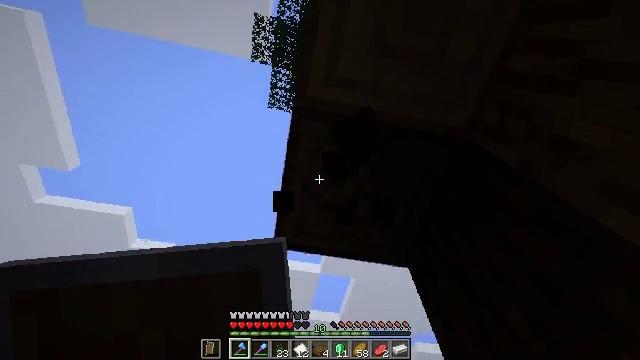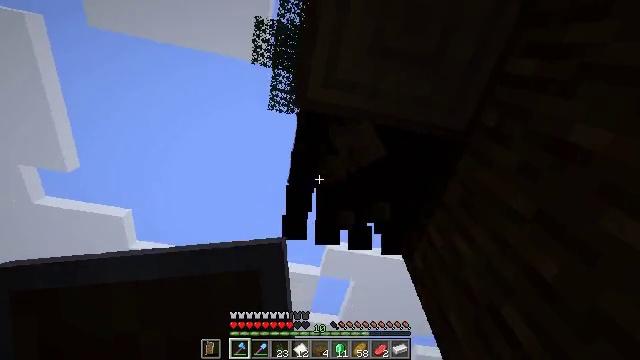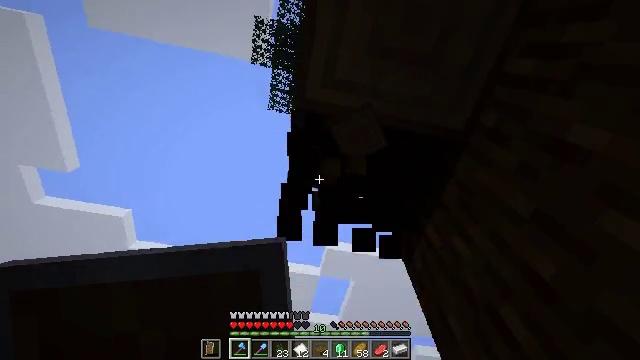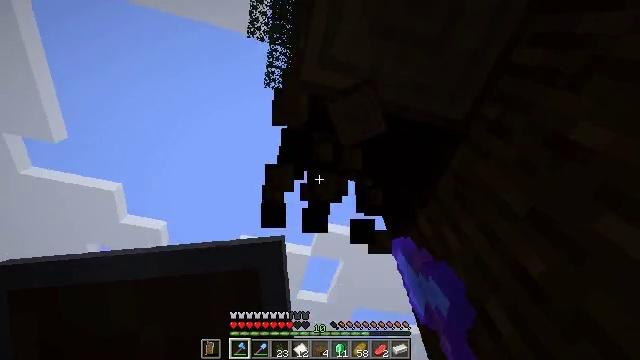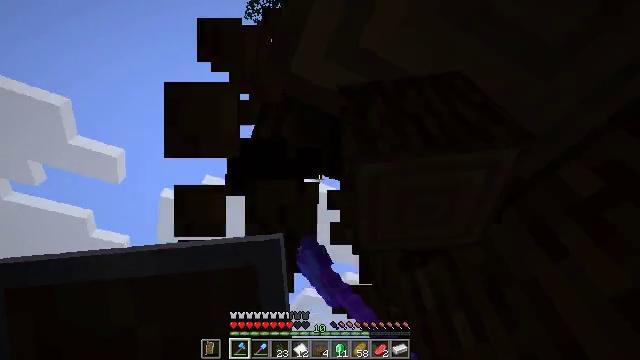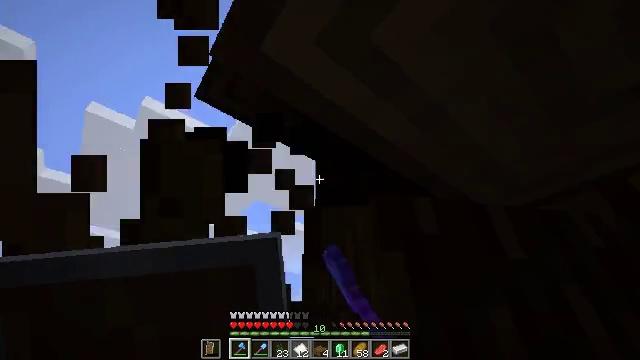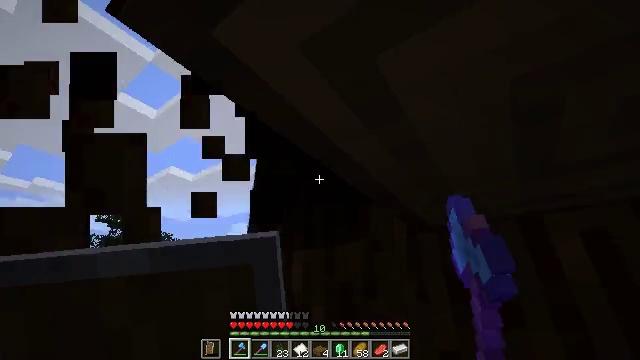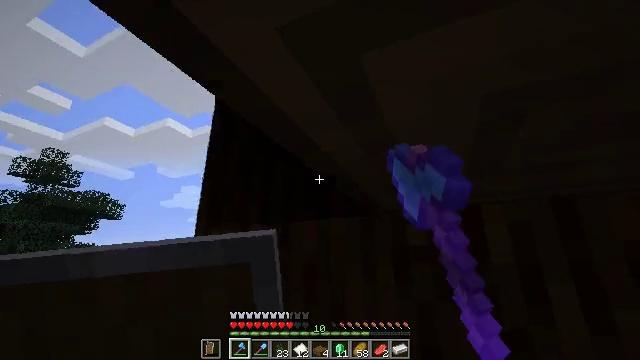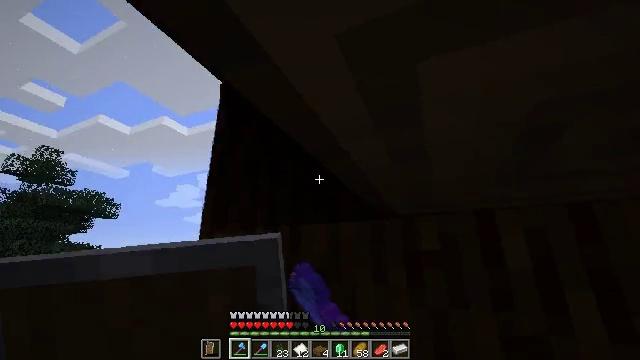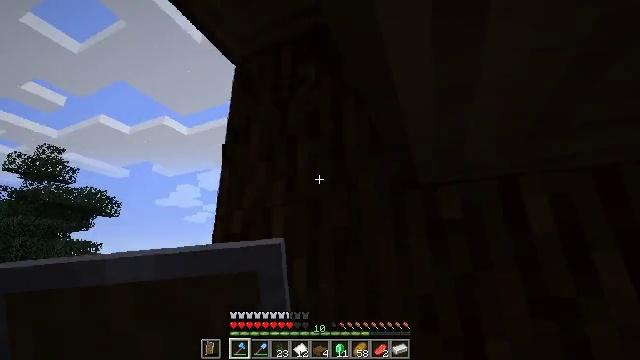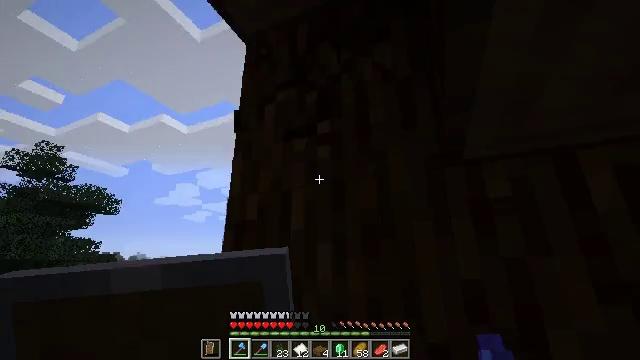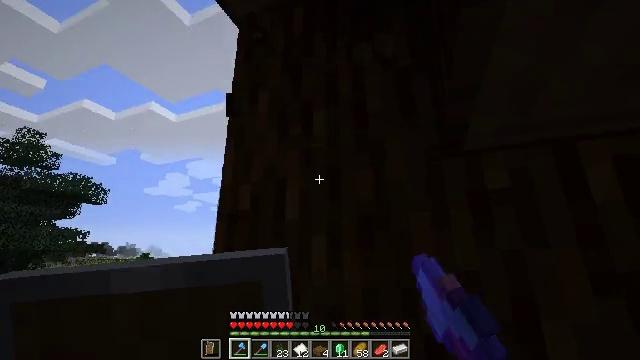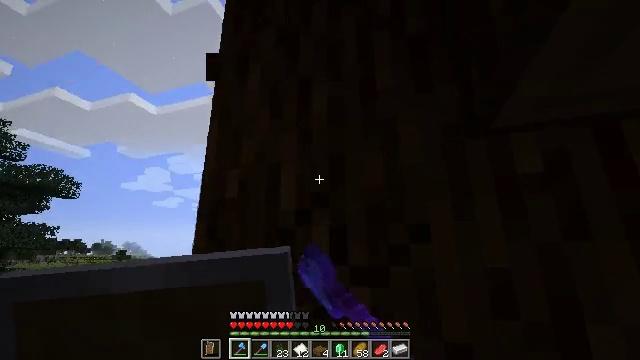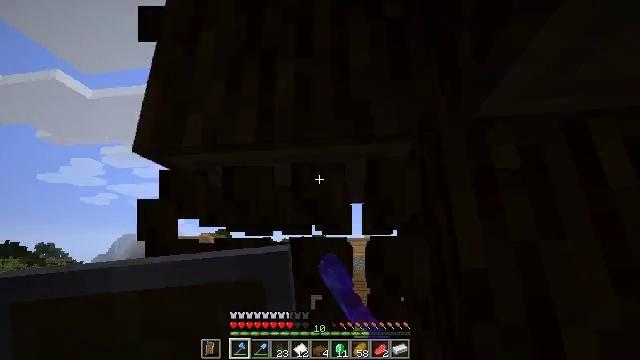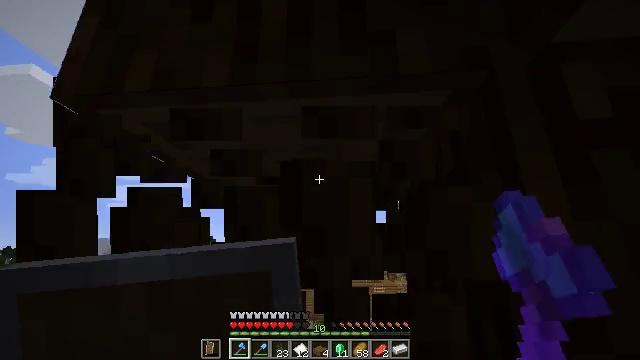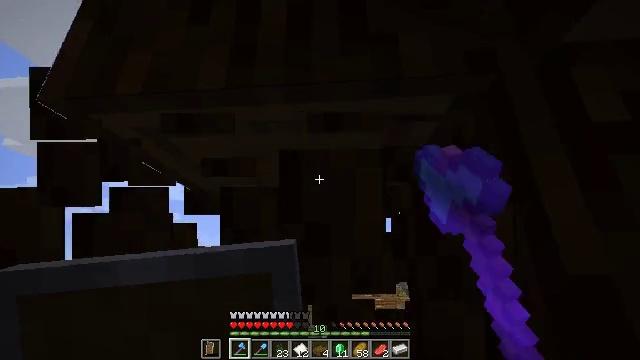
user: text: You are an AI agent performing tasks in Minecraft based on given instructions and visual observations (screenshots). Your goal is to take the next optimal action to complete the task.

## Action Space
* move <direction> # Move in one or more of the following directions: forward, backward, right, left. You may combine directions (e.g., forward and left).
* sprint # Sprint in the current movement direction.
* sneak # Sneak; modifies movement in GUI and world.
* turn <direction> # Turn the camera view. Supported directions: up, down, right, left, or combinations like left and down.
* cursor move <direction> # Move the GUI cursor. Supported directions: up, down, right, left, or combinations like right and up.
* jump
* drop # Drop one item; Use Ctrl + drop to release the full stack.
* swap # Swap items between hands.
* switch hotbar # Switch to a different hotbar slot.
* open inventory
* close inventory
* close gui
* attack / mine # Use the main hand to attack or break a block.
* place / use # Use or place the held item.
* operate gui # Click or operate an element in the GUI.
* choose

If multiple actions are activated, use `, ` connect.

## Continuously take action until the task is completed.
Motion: motion action
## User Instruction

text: Gather spruce log by chopping the tree.
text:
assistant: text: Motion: attack / mine
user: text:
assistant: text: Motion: move forward, attack / mine
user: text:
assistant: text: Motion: move forward and move left, turn right and down, attack / mine, jump
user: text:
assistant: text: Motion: move forward and move left, turn right and down, attack / mine, jump
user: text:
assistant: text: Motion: move forward and move left, turn right and down, attack / mine, jump
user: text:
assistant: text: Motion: move forward and move left, turn right and down, attack / mine, jump
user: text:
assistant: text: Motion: move forward and move left, turn right and down, attack / mine
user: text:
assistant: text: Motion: move forward and move left, attack / mine
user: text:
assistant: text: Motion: move forward and move left, attack / mine
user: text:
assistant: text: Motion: move forward, attack / mine
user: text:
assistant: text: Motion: turn right and down, attack / mine
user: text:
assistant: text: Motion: move forward, turn right, attack / mine
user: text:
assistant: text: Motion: move forward, turn right, attack / mine
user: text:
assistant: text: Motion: move forward, turn right and up, attack / mine
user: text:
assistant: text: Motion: turn up, attack / mine
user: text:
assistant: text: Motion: move forward, turn up, attack / mine
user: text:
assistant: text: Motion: move forward, turn up, attack / mine
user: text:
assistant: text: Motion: move forward, turn up, attack / mine
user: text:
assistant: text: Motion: turn up, attack / mine
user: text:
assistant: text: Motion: turn up, attack / mine
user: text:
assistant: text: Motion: turn up, attack / mine
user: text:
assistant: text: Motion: move left, turn right and up, attack / mine
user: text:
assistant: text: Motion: move left, turn right, attack / mine
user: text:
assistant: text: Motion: turn right, attack / mine
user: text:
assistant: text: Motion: attack / mine
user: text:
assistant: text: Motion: attack / mine
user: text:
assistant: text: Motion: attack / mine
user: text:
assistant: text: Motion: turn up, attack / mine
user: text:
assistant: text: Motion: turn right and up, attack / mine
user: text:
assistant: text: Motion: turn right, attack / mine